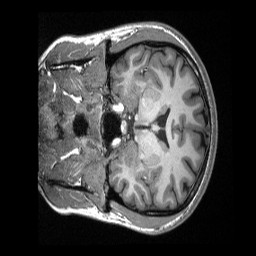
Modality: T1w
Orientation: coronal
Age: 21
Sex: female
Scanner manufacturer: siemens
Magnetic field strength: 3 T
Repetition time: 2.3 s
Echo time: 0.00308 s